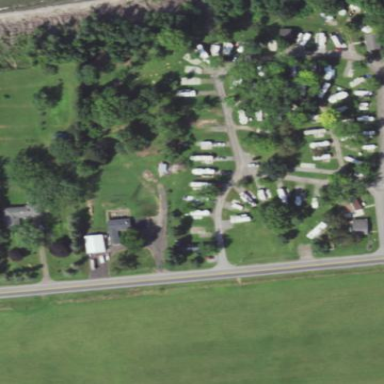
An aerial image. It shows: Trailer park.